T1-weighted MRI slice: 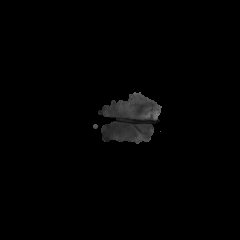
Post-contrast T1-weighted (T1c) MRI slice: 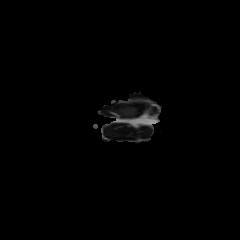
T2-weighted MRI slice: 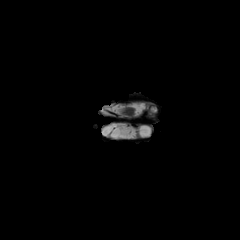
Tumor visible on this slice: no